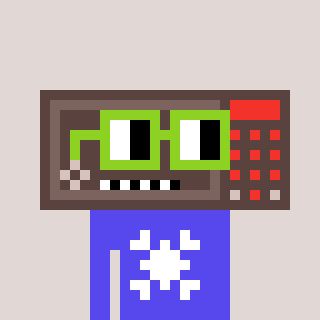
a pixel art character with square light green glasses, a wallsafe-shaped head and a computerblue-colored body on a warm background